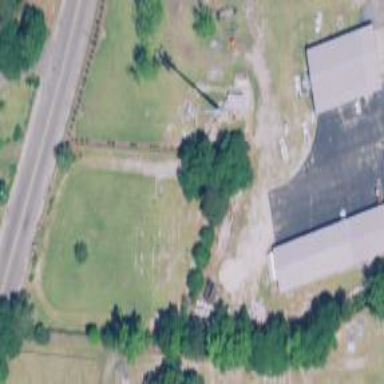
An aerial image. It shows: Cemetery.